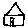
Label: house